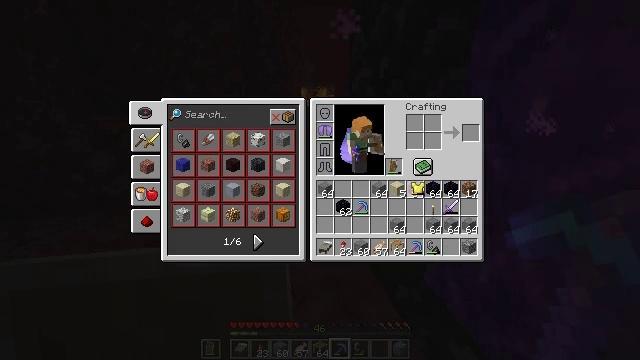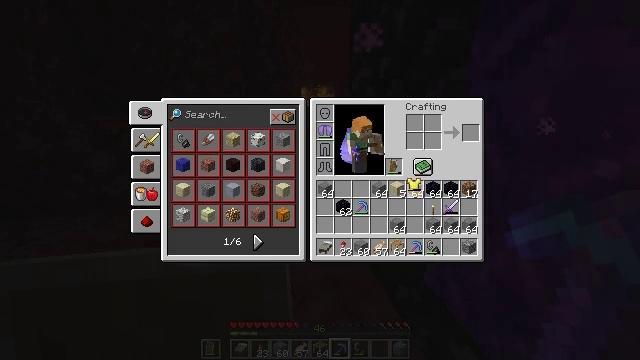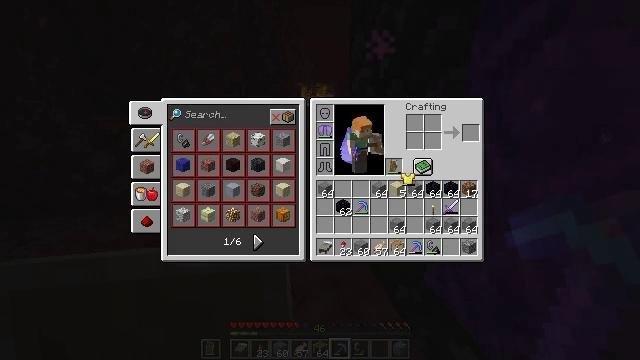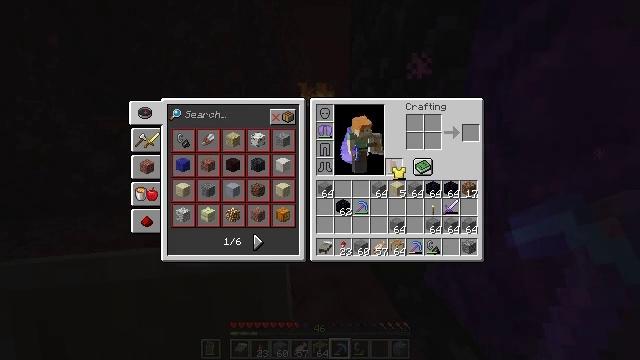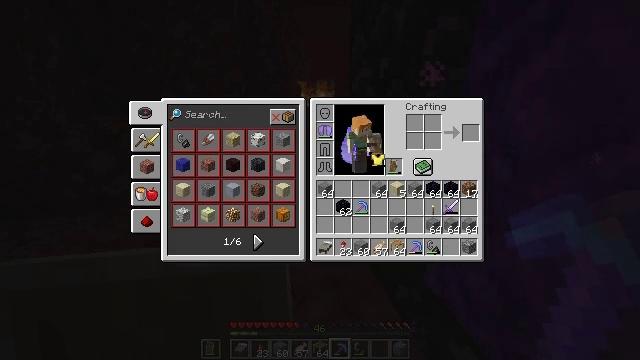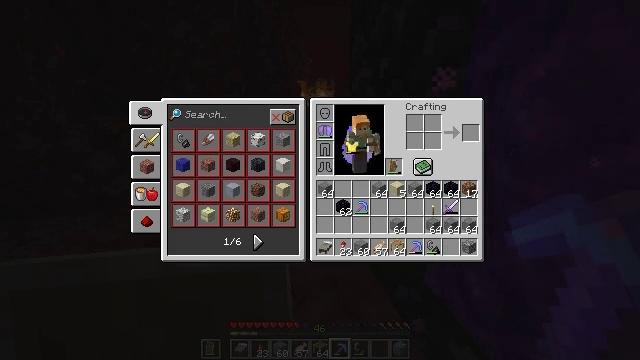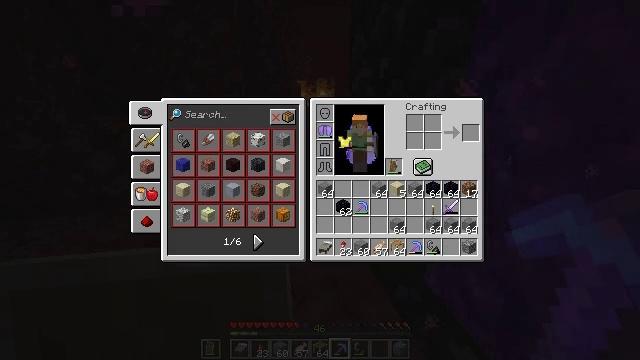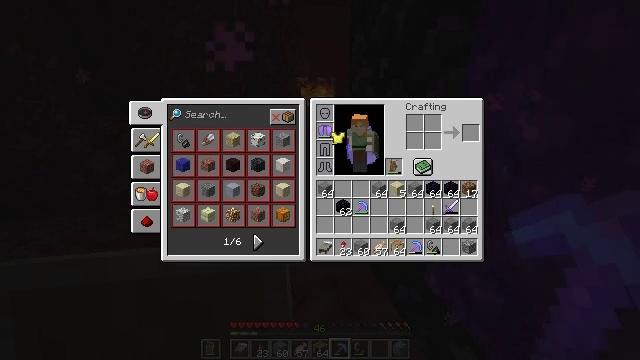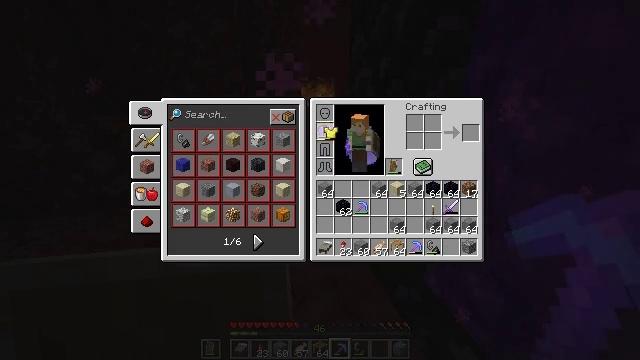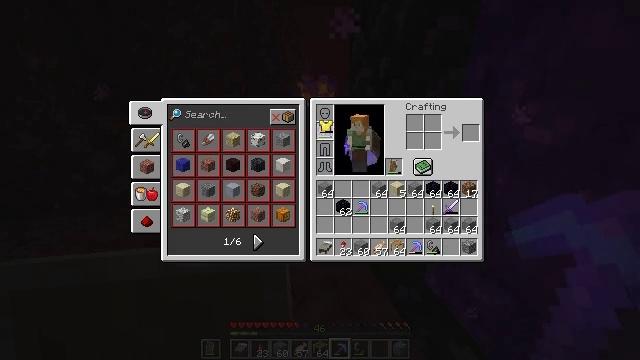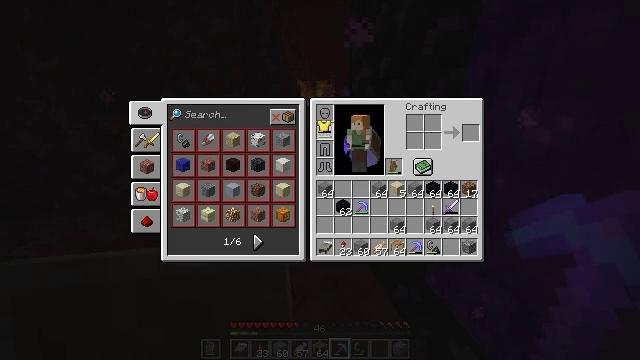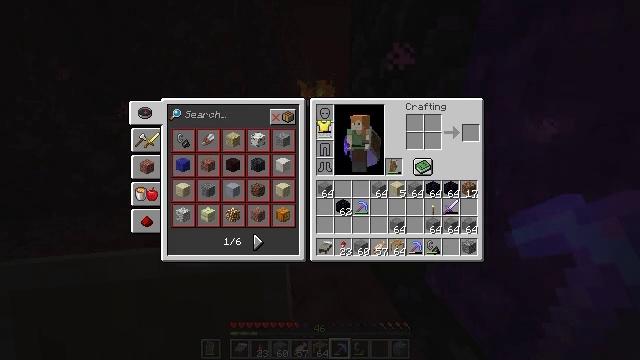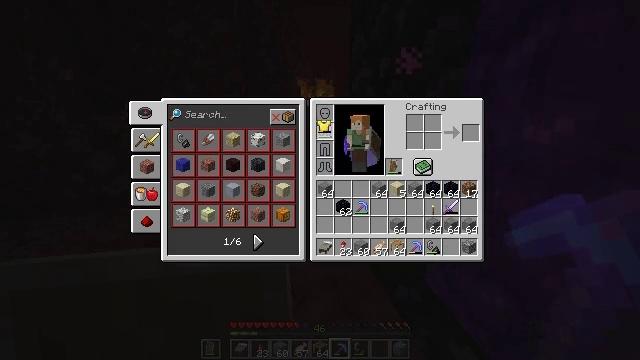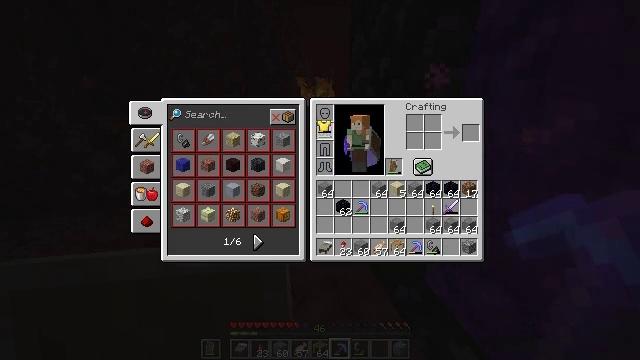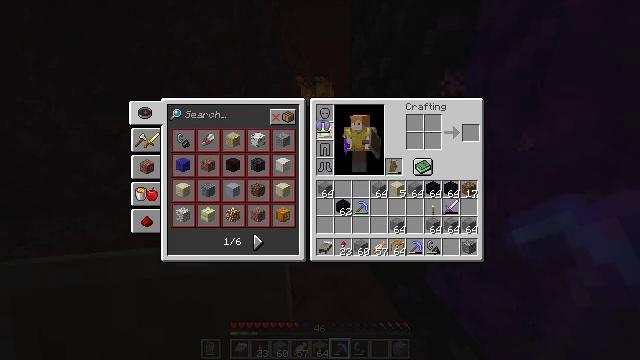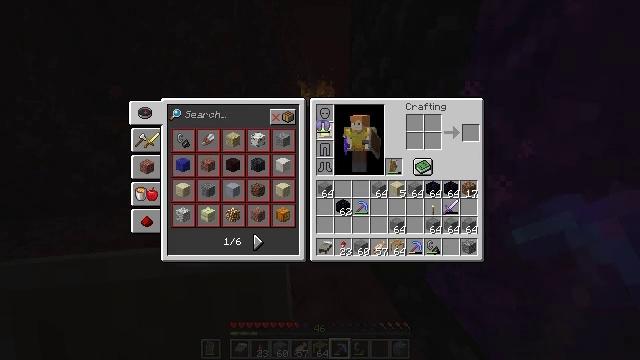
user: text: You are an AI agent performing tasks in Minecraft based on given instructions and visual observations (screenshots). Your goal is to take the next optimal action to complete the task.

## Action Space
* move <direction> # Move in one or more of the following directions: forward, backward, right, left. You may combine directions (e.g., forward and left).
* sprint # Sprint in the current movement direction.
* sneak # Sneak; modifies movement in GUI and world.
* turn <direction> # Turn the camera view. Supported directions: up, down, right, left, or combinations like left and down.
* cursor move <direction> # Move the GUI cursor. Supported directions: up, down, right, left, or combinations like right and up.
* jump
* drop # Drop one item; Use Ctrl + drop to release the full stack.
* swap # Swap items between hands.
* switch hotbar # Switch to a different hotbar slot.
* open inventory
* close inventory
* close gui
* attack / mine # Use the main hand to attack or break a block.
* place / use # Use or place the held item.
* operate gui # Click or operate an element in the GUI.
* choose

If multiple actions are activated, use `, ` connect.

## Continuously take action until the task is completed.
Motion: motion action
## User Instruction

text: Break the fire block.
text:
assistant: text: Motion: no_op
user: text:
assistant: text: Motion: no_op
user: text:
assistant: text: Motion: cursor move left
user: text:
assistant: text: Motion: cursor move left and up
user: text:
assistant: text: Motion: cursor move left and up
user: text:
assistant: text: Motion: cursor move left
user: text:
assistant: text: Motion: cursor move left
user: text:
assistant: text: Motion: cursor move left
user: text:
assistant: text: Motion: cursor move up
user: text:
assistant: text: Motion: no_op
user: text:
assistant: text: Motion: no_op
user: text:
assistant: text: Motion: operate gui
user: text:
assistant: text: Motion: operate gui
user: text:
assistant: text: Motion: no_op
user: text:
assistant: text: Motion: no_op
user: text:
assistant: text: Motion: no_op
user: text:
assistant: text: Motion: no_op
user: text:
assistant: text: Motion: cursor move right and down
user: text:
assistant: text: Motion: cursor move down
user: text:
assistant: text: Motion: cursor move right and down
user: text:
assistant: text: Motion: cursor move down
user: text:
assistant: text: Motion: cursor move down
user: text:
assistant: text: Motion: no_op
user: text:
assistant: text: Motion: no_op
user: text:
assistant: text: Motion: no_op
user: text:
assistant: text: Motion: no_op
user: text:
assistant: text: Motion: no_op
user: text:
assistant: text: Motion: no_op
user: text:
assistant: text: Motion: no_op
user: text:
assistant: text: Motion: operate gui